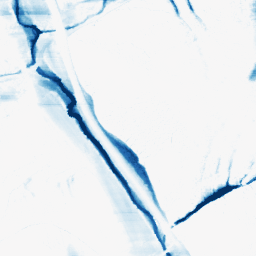
Category: morphological
Decomposition family: morphological_ellipse
Decomposition parameters: operation: closing
width: 5
height: 50
Upsampling method: regularized
Upsampling parameters: scale: 2
lambda_reg: 0.01
Upsampling scale: 2